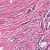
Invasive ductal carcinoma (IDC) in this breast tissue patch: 0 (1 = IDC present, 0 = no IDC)